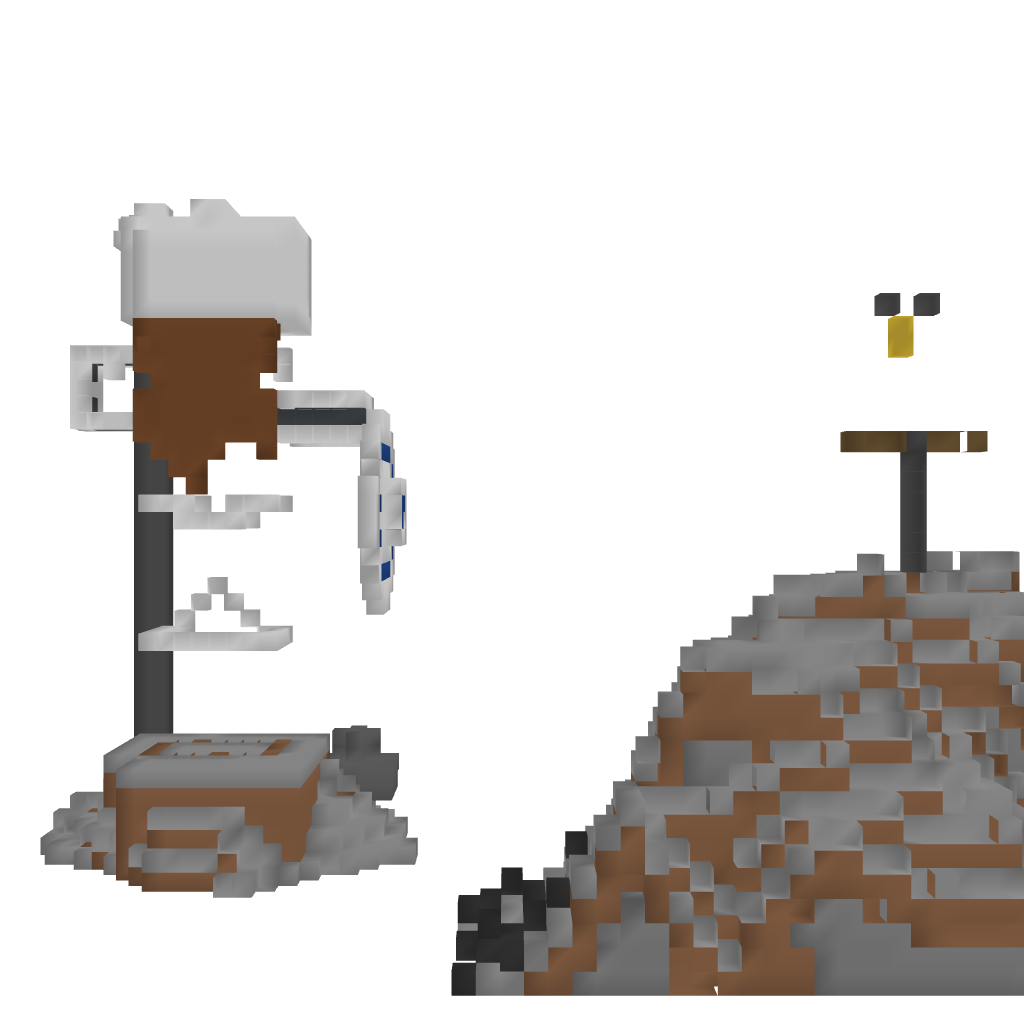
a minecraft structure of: Statue of Athena